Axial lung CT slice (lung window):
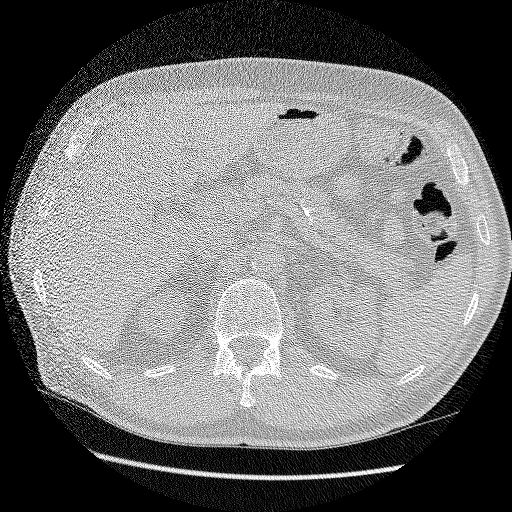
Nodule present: no